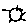
Label: sun